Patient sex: F
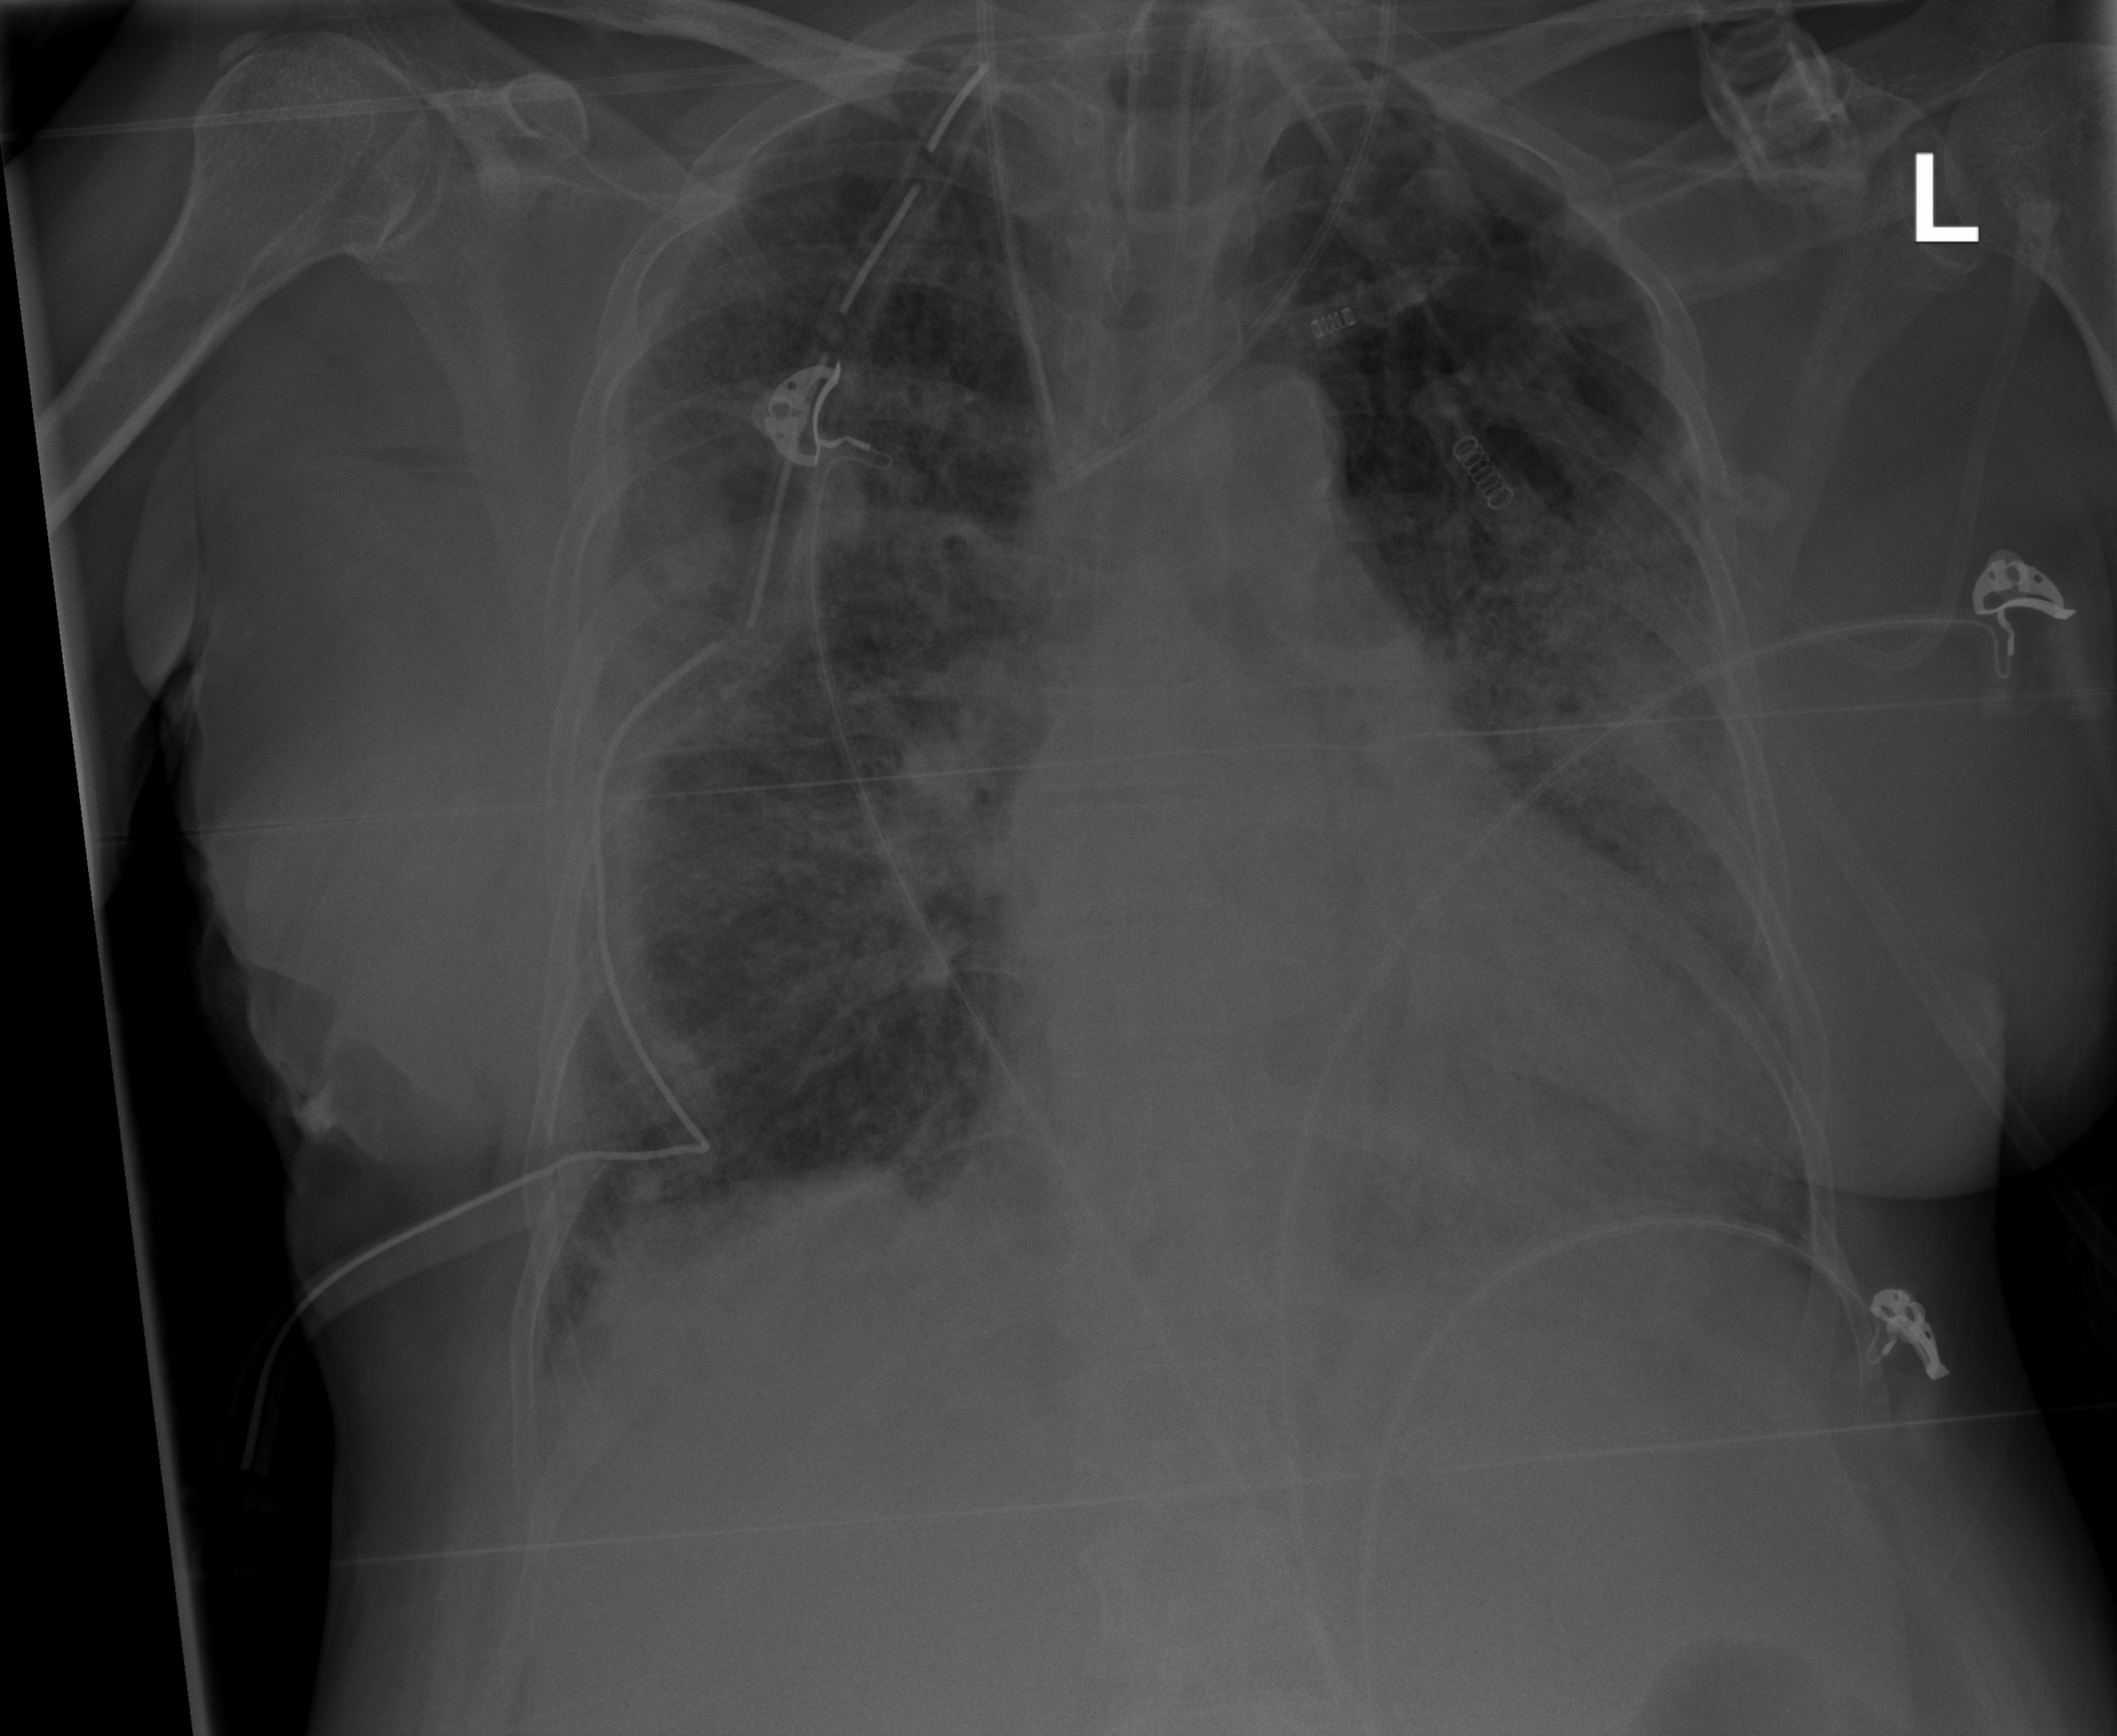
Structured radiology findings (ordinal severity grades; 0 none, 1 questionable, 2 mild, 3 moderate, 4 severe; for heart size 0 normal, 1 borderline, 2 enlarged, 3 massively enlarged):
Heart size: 1
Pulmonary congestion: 0
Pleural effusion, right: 0
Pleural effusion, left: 0
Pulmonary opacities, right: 2
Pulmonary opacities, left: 2
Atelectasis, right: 3
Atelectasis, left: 3